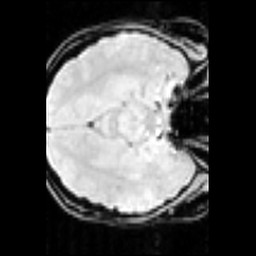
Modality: inplaneT1
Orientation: axial
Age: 20
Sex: female